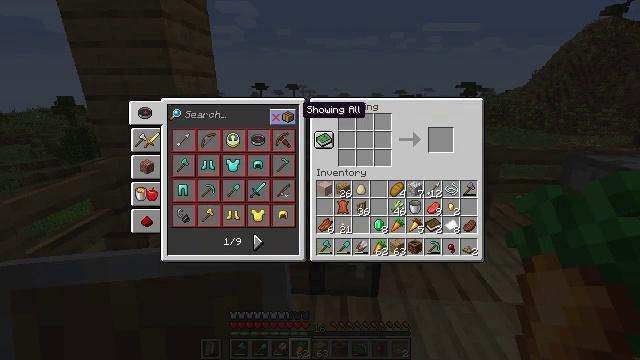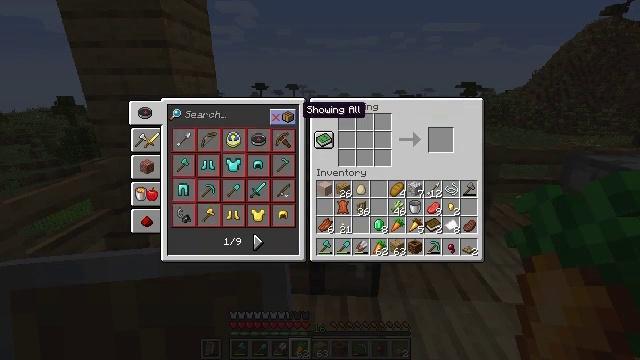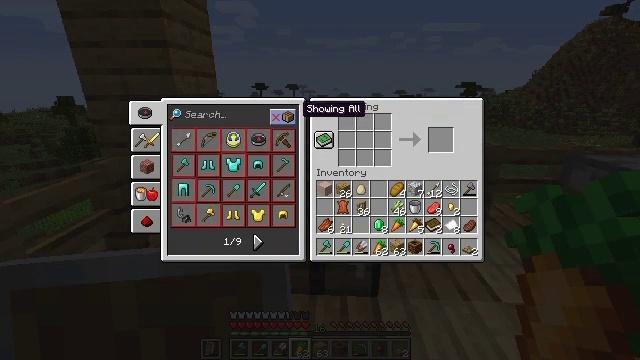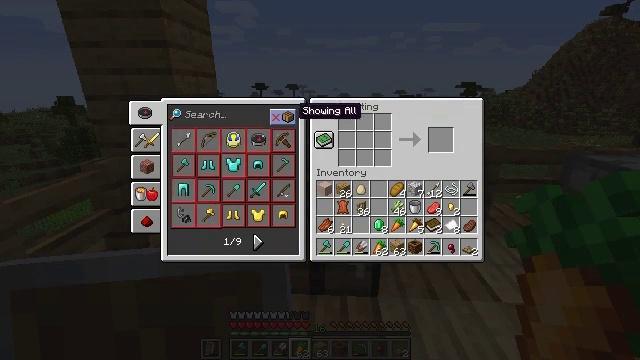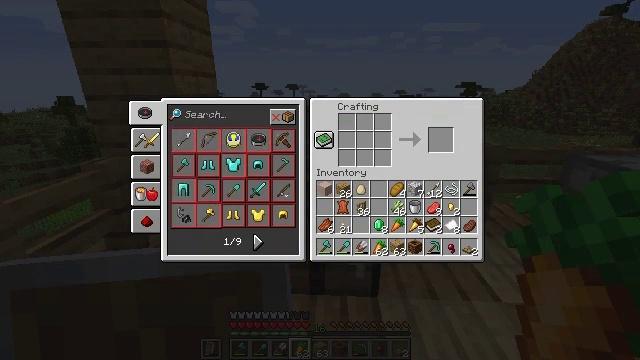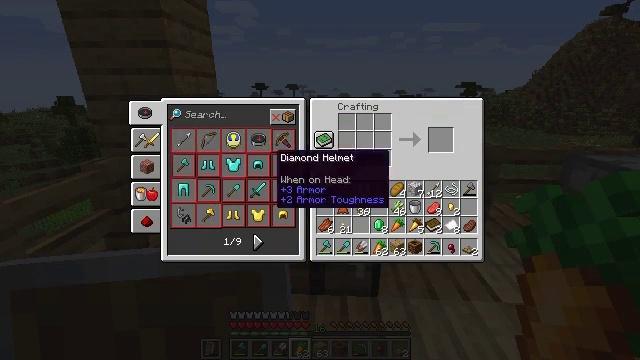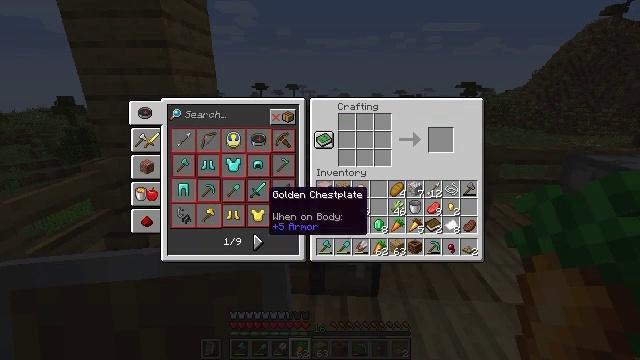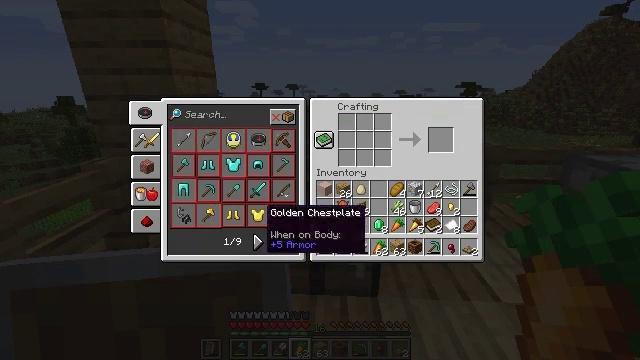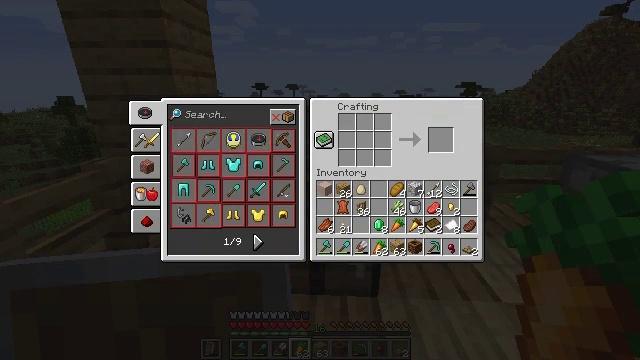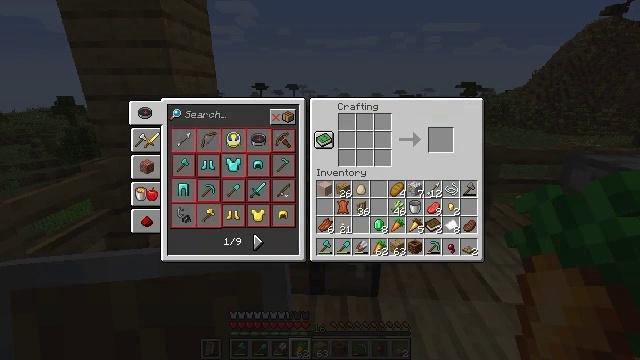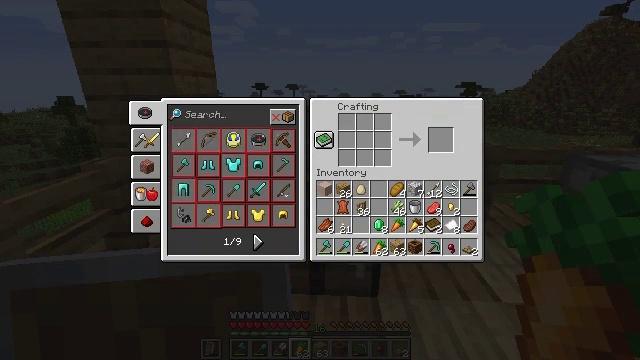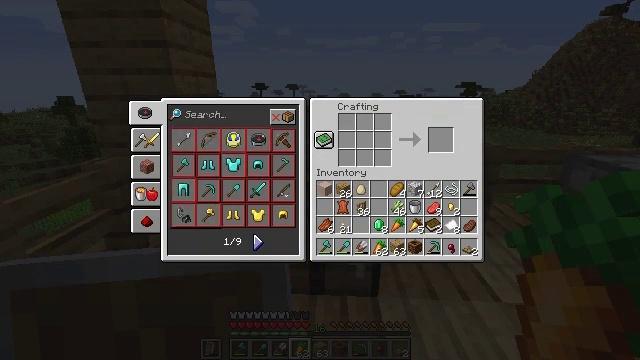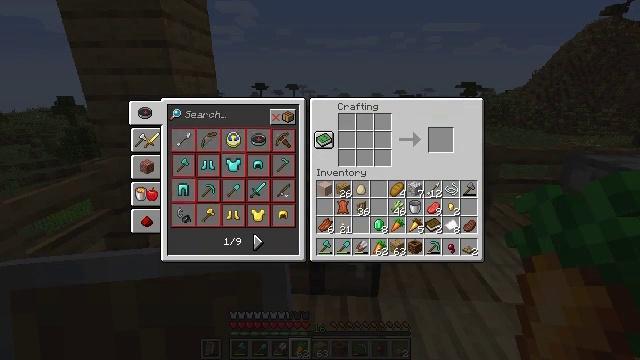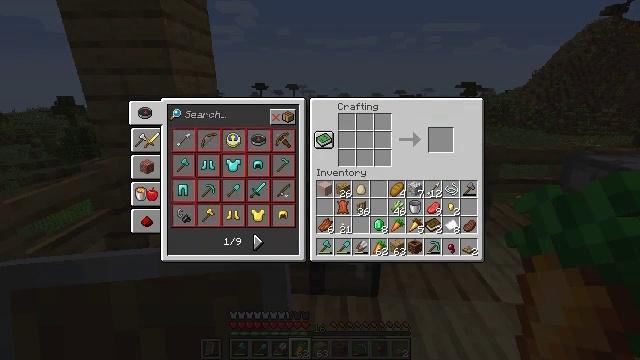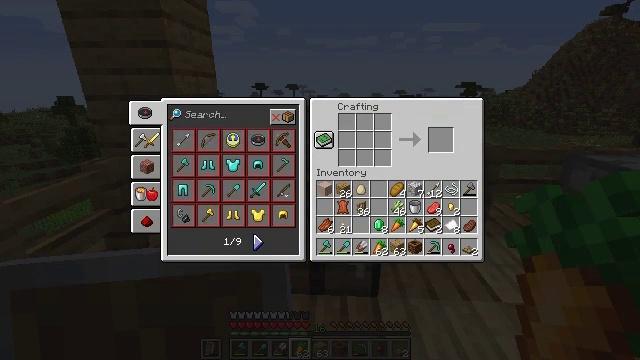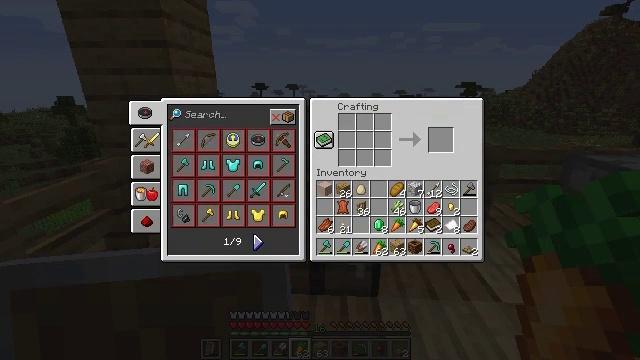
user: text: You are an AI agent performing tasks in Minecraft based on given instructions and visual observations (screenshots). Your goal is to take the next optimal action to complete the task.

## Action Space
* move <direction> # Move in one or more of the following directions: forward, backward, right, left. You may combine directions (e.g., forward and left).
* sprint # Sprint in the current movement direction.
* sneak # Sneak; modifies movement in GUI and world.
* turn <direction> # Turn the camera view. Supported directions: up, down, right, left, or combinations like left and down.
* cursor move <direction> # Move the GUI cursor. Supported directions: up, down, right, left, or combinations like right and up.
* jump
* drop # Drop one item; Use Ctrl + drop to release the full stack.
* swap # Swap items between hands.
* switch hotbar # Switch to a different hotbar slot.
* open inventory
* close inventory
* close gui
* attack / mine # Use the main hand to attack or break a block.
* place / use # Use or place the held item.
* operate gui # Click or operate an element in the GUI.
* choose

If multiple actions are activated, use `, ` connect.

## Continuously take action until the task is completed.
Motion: motion action
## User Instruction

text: Create a cartography table in the crafting grid.
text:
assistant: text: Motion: operate gui
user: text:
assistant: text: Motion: no_op
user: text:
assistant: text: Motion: no_op
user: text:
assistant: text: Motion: cursor move left and down
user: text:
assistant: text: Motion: cursor move left and down
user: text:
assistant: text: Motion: cursor move left and down
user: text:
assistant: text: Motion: cursor move down
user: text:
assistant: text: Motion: cursor move down
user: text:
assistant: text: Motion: no_op
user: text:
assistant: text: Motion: no_op
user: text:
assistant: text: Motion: no_op
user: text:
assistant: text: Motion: operate gui
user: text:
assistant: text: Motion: operate gui
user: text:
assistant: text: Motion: operate gui
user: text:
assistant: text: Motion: no_op
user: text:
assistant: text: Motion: no_op
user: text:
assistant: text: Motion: no_op
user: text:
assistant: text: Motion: operate gui
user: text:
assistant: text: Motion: operate gui
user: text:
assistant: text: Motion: operate gui
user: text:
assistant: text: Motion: no_op
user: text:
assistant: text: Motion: no_op
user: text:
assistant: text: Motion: no_op
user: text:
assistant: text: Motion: no_op
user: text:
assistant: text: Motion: operate gui
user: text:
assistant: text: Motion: operate gui
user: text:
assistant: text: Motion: operate gui
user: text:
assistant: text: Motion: no_op
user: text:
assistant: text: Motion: no_op
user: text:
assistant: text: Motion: no_op